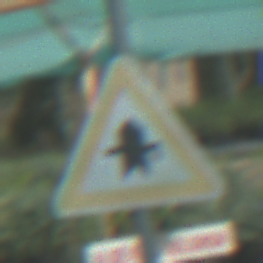
Verkehrszeichen: Vorfahrt
Umgebung: Roofed, Special
Tageszeit: MorningAfternoon
Wetter: PartlyCloudy
Licht: Natural
Jahreszeit: NotSpecified
Kontrast: MediumContrast